Question:
Ok so I'm just trying to resize the div properly and have the image inside it resize as well.
Here is an example of the container and image that are generated dynamically:
'''
<div id="imgD' + i + '" style="border:1px solid red;display:inline-block;position:absolute;">
<img alt="Big" id="imgA' + i + '" width="' + Math.round(resourceData[i][2] * currentScale) + '" height="' + Math.round(resourceData[i][3] * currentScale) + '" src="' + uploadFolder + '/' + imgData[resourceData[i][1]][1] + '" />
</div>
'''
Then the image has Jquery resizable added onto it, and the container has the draggable added onto it. All working fine. until I try to resize both elements when the client 'zooms in'.
Here is my resize code:
'''
$('#imgD' + i).css("width", (resourceData[i][2]*currentScale));
$('#imgD' + i).css("height", (resourceData[i][3]*currentScale));
// Lets try every combination, like a hero!
$('#imgA' + i).css("width", (resourceData[i][2]*currentScale));
$('#imgA' + i).css("height", (resourceData[i][3]*currentScale));
$('#imgA' + i).attr("width", (resourceData[i][2]*currentScale));
$('#imgA' + i).attr("height", (resourceData[i][3]*currentScale));
$('#imgD' + i).css("left",(resourceData[i][4]*currentScale) + "px");
$('#imgD' + i).css("top", (resourceData[i][5]*currentScale) + "px");
'''
The resize icon thing bottom right of the image would indicate this is a problem relating to the jquery resizable?
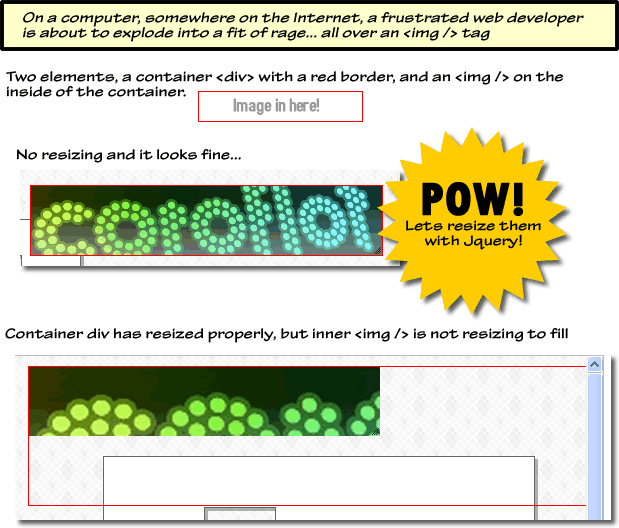
Answer: I don't have the answer I'm afraid, but you can optimise your code quite a bit by chaining the methods for an element, like so:
'''
$('#imgD' + i).css({ width: (resourceData[i][2]*currentScale),
height: (resourceData[i][3]*currentScale)});
// Lets try every combination, like a hero!
$('#imgA' + i).css({ width: (resourceData[i][2]*currentScale),
height: (resourceData[i][3]*currentScale)})
.attr({ width: (resourceData[i][2]*currentScale),
height: (resourceData[i][3]*currentScale)});
$('#imgD' + i).css({ left: (resourceData[i][4]*currentScale) + "px",
top: (resourceData[i][5]*currentScale) + "px"});
'''